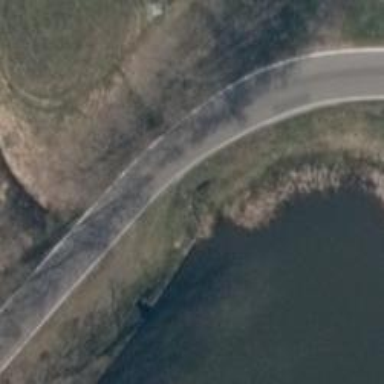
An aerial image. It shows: Asphalt road classified as tertiary.